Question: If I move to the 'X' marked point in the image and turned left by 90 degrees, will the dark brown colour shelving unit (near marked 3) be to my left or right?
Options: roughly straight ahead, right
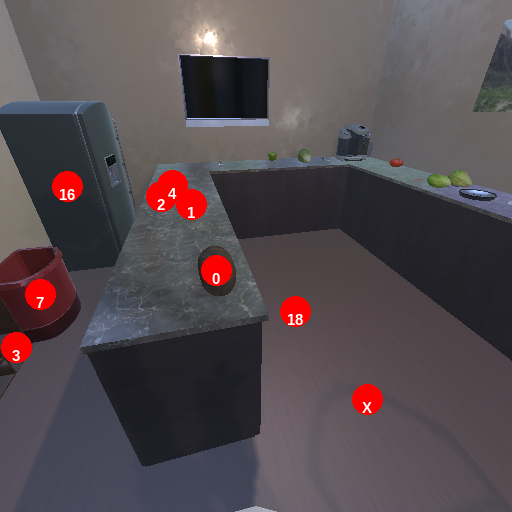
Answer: roughly straight ahead